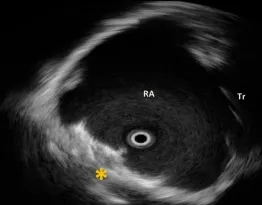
Intraprocedural rotational intracardiac Echo by Ultra ICE (mechanical 9F/9 MHz 360. Scan probe, Ultra ICE , EP technologies, BSC, CA, United States) in the parasagittal long axis ("four chamber") plane showing procedural steps. Of implantation of Flex II UNI occluder (Occlutech GmbH, Jena, Germany) with equally sized discs (28.5 mm x 28.5 mm) (orange asterisk).
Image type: radiology (ultrasound)